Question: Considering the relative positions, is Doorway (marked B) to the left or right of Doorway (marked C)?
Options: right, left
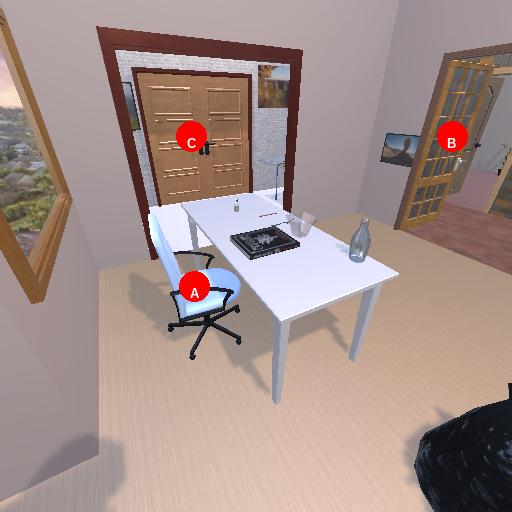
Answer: right